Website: apple
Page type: payment
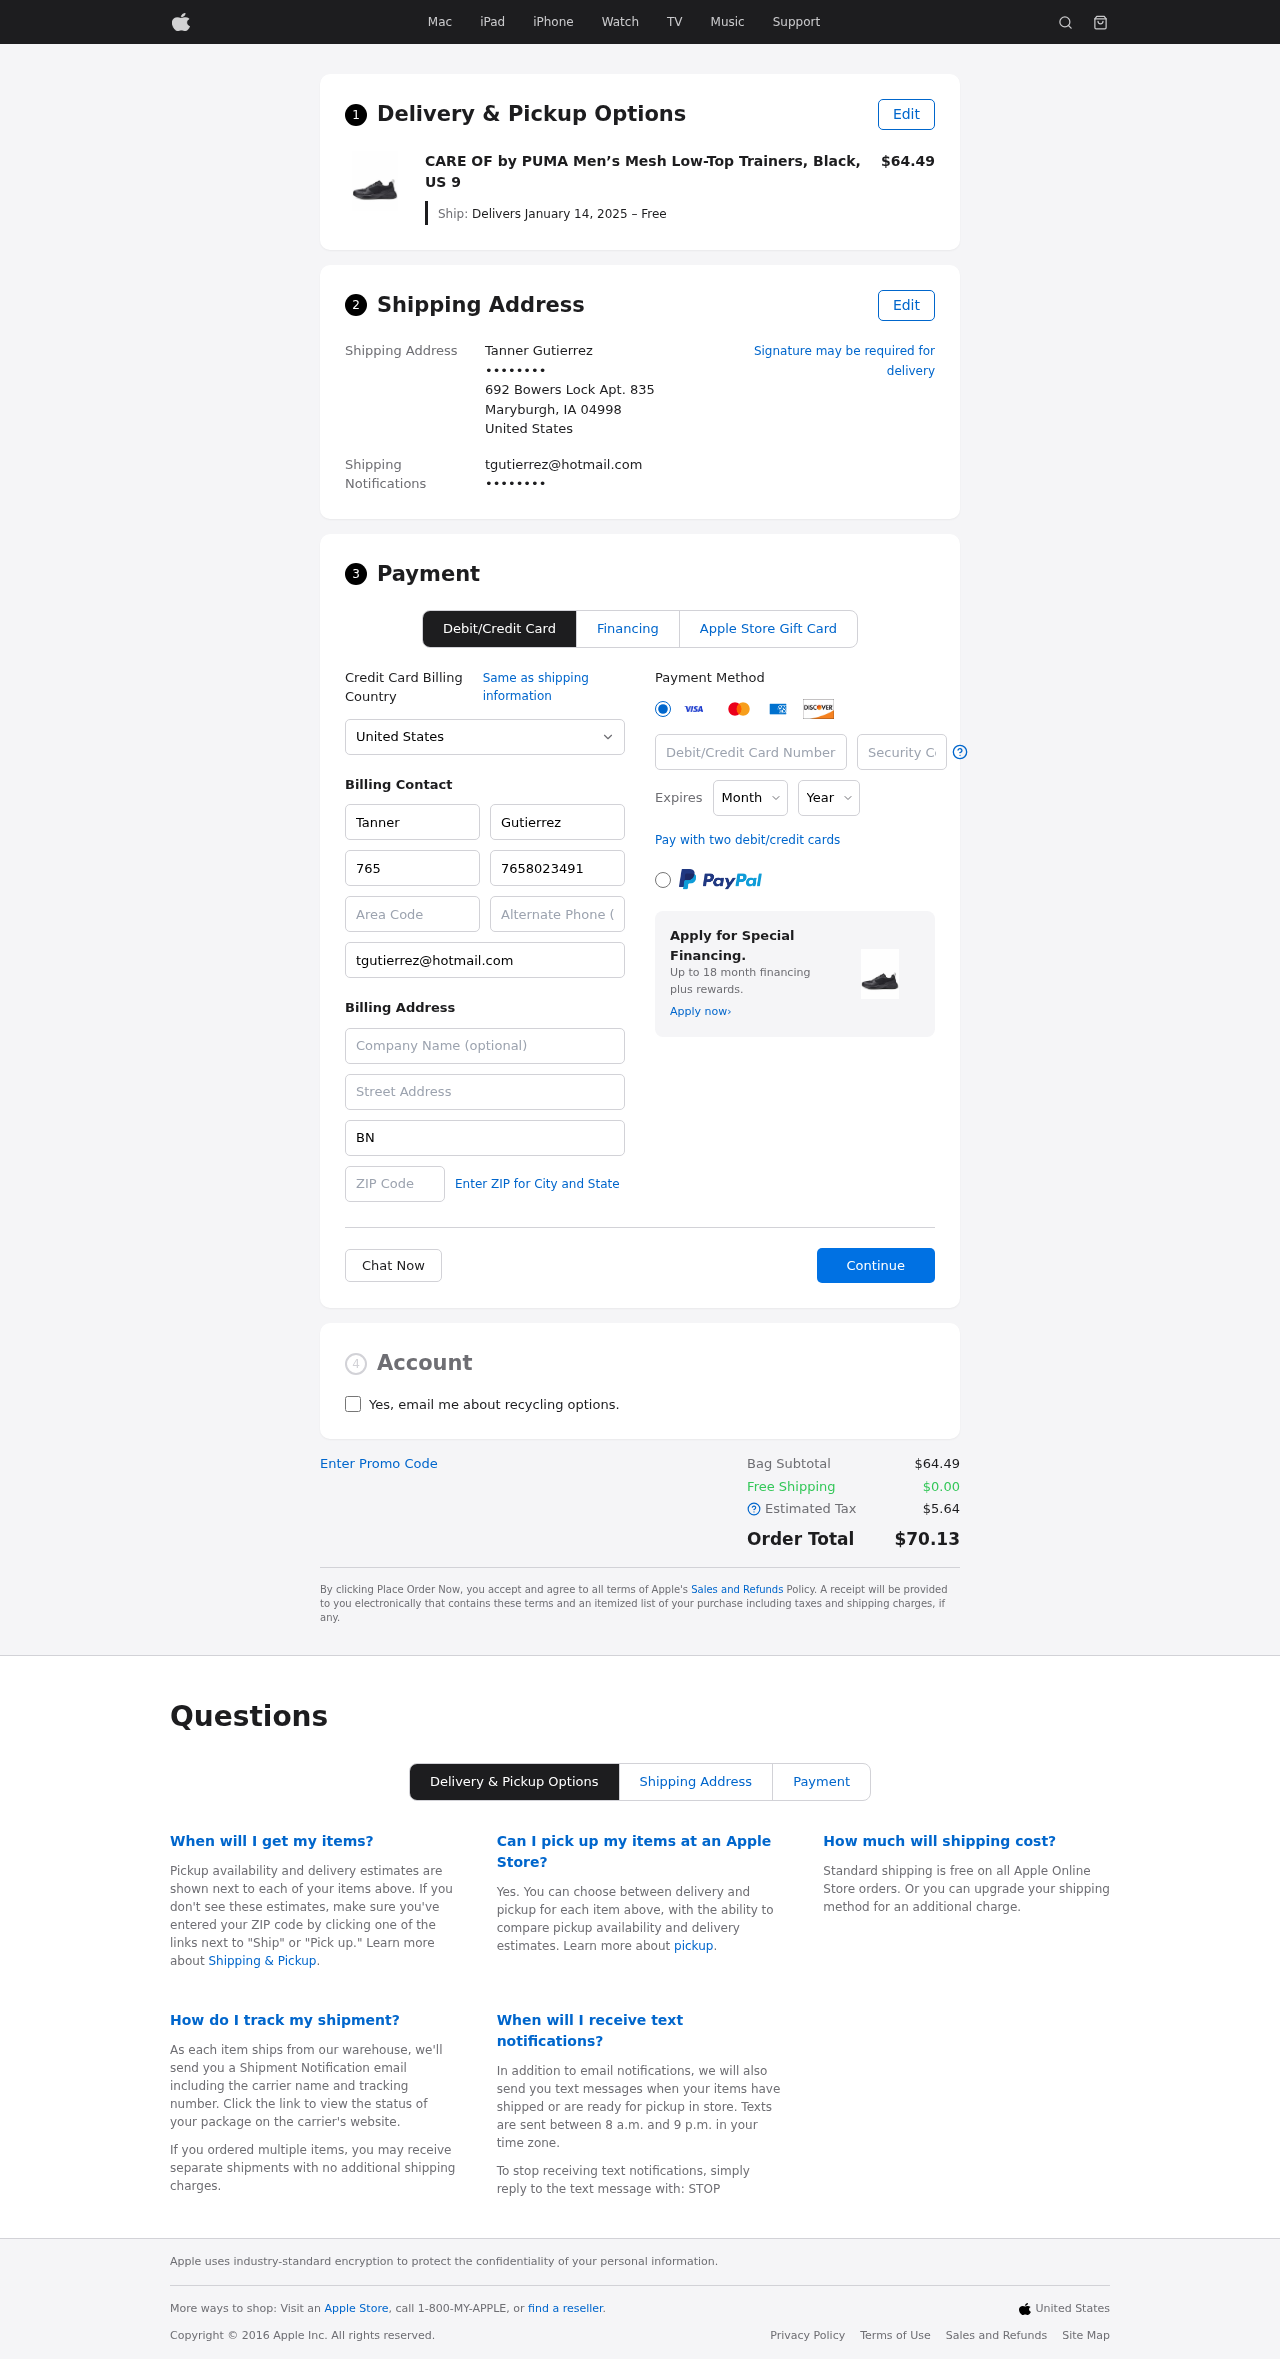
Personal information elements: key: PII_CARD_CVV
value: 318
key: PII_CARD_EXPIRY_MONTH
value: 12
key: PII_CARD_EXPIRY_YEAR
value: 30
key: PII_CARD_NUMBER
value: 2279 8401 1723 5456
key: PII_CITY_STATE_ZIP
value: Maryburgh, IA 04998
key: PII_COUNTRY
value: United States
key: PII_EMAIL
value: tgutierrez@hotmail.com
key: PII_EMAIL2
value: tgutierrez@hotmail.com
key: PII_FIRSTNAME
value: Tanner
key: PII_FULLNAME
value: Tanner Gutierrez
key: PII_LASTNAME
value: Gutierrez
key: PII_PHONE3
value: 7658023491
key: PII_PHONE_AREA
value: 765
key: PII_SECURITY_CODE
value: BN79
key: PII_STREET
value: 692 Bowers Lock Apt. 835
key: PII_PHONE
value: ••••••••
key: PII_PHONE2
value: ••••••••
Product elements: key: PRODUCT1_NAME
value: CARE OF by PUMA Men’s Mesh Low-Top Trainers, Black, US 9
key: PRODUCT1_PRICE
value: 64.49
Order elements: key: ORDER_DELIVERY_DATE
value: Delivers January 14, 2025 – Free
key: ORDER_SUBTOTAL
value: $64.49
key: ORDER_SHIPPING_COST
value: $0.00
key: ORDER_TAX
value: $5.64
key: ORDER_TOTAL
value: $70.13